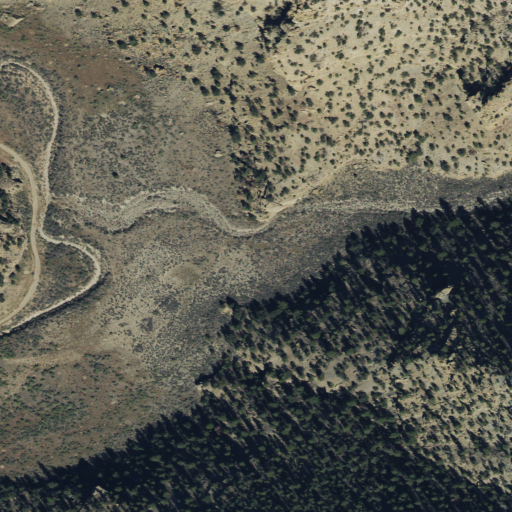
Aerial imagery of valley in Utah named Window Canyon containing shrub and evergreen forest